Field crop: maize
Growth stage: 2
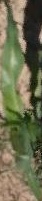
Species: maize